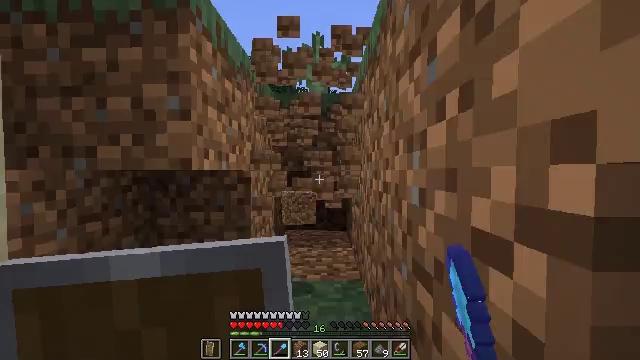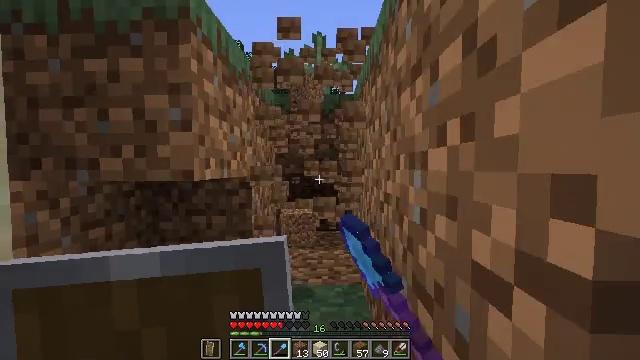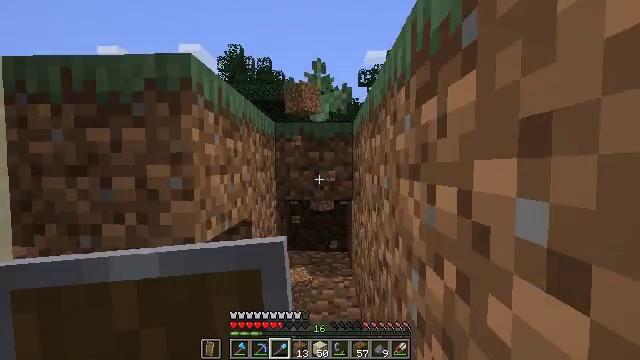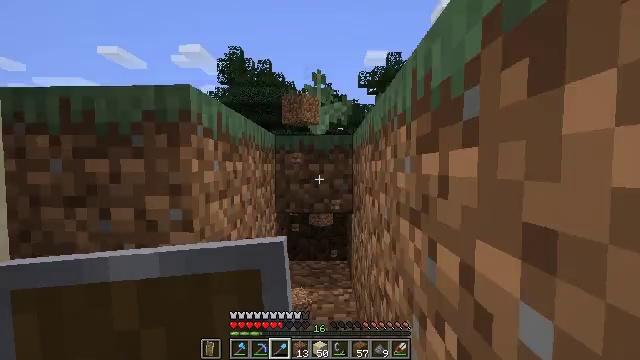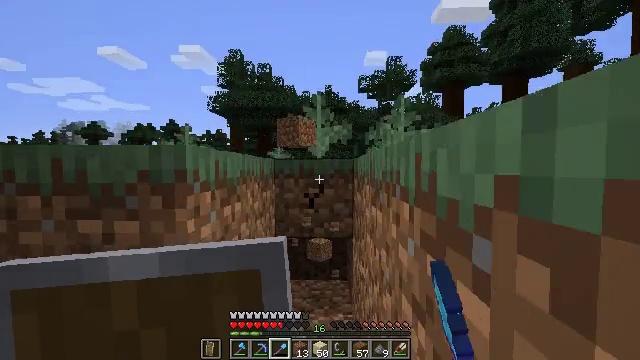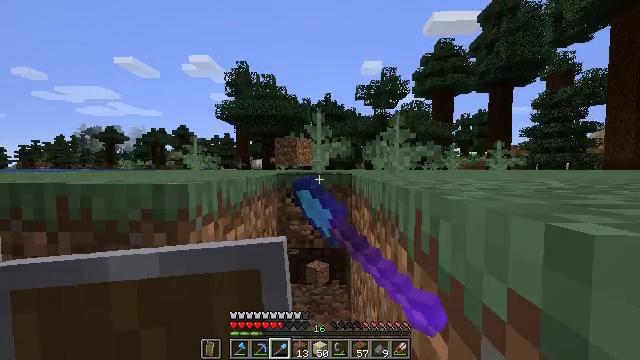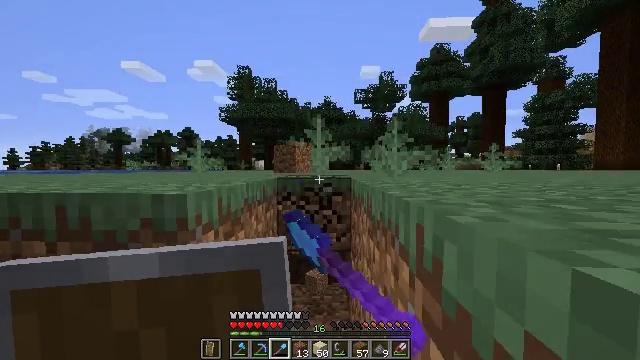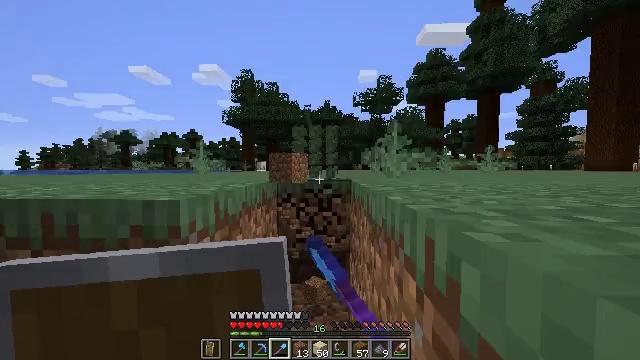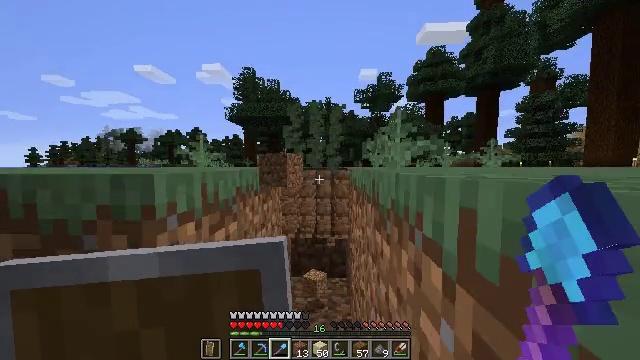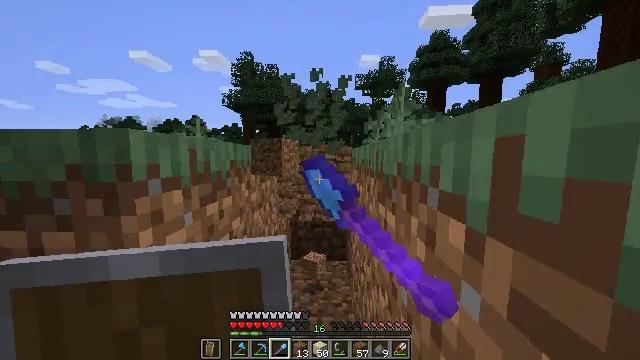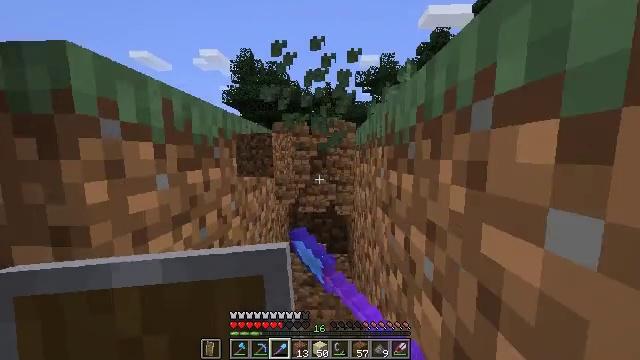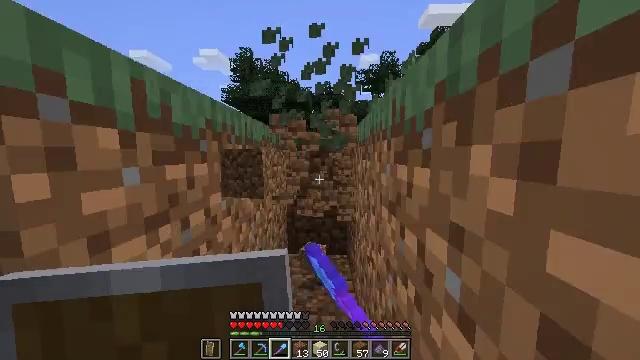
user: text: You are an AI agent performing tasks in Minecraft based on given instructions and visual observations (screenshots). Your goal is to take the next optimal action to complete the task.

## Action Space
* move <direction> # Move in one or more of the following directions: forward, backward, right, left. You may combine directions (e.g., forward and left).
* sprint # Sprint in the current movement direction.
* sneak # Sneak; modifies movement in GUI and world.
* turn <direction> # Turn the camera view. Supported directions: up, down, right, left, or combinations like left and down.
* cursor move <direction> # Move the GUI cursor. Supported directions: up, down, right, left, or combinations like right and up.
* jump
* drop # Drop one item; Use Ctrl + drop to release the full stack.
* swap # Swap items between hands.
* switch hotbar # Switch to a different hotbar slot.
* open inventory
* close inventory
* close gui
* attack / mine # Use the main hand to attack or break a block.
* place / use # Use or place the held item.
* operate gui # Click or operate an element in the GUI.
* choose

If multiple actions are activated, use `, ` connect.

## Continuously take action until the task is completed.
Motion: motion action
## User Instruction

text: Break the fern to clear the area.
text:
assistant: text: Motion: move forward, sprint, attack / mine, jump
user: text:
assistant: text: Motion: move forward, sprint, attack / mine
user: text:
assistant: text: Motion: move forward, sprint, attack / mine
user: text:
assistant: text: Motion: move forward, sprint, attack / mine
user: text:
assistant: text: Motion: move forward, sprint, attack / mine
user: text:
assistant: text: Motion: move forward, sprint, attack / mine
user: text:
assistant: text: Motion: move forward, sprint, attack / mine
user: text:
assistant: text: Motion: move forward, sprint, attack / mine
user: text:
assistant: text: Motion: move forward, turn down, attack / mine
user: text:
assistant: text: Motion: move forward, attack / mine
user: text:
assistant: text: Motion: move forward, attack / mine
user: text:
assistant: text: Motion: attack / mine